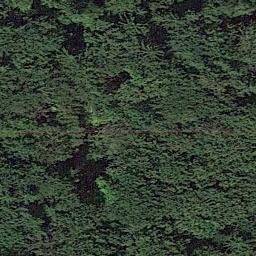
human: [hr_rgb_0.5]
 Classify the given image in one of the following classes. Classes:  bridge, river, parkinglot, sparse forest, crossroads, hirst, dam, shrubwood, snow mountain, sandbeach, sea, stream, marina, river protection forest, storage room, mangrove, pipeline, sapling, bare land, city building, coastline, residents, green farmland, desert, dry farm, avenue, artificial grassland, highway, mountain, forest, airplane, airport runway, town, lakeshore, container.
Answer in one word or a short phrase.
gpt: forest